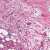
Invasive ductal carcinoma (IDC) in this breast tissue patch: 0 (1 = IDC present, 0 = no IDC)